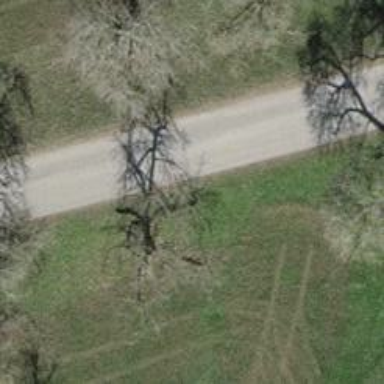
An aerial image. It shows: Unclassified paved road.